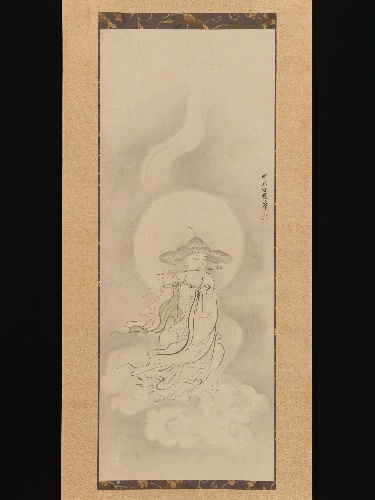
Title: 狩野探幽筆　笛吹地蔵図|Jizō Bosatsu Playing a Flute
Artist: Kano Tan'yū
Artist bio: Japanese, 1602–1674
Date: mid- 17th century
Object type: Hanging scroll
Classification: Paintings
Medium: Hanging scroll; ink and color on paper
Culture: Japan
Period: Edo period (1615–1868)
Dimensions: Image: 38 3/4 in. × 15 in. (98.5 × 38.1 cm)
Overall with mounting: 80 1/2 × 21 7/16 in. (204.5 × 54.5 cm)
Overall with knobs: 80 1/2 × 23 5/8 in. (204.5 × 60 cm)
Department: Asian Art
Credit line: Mary Griggs Burke Collection, Gift of the Mary and Jackson Burke Foundation, 2015
Accession year: 2015
Repository: Metropolitan Museum of Art, New York, NY
Tags: Bodhisattvas|Flutes